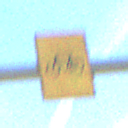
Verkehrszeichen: RadverkehrOhnePfeilsymbol
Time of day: MorningAfternoon
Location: Outdoor (Nature)
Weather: PartlyCloudy
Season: NotSpecified
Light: Natural